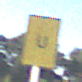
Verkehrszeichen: AnkuendigungOderFortsetzungUmleitungOhnePfeilsymbol
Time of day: MorningAfternoon
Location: Outdoor (Nature)
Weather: PartlyCloudy
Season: NotSpecified
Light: Natural